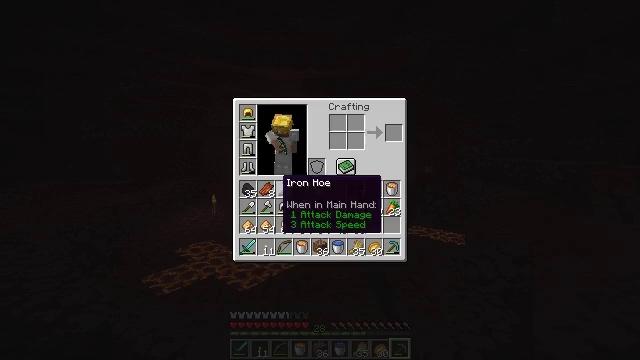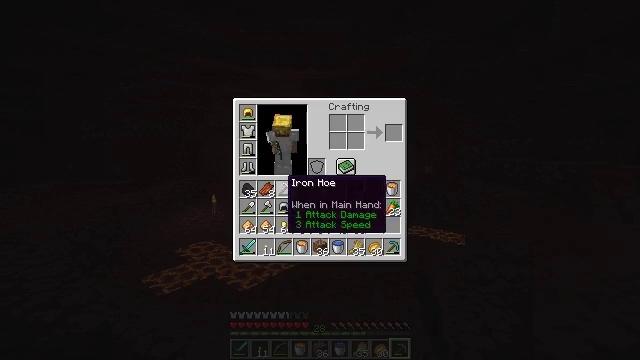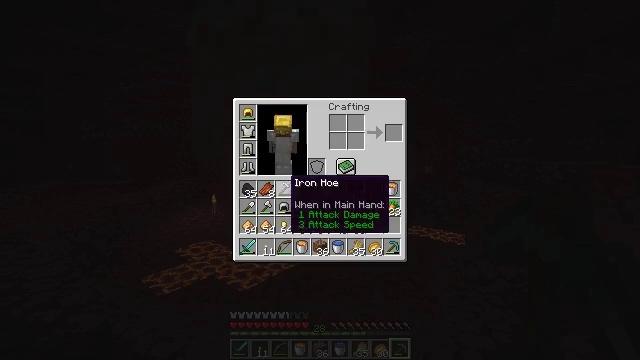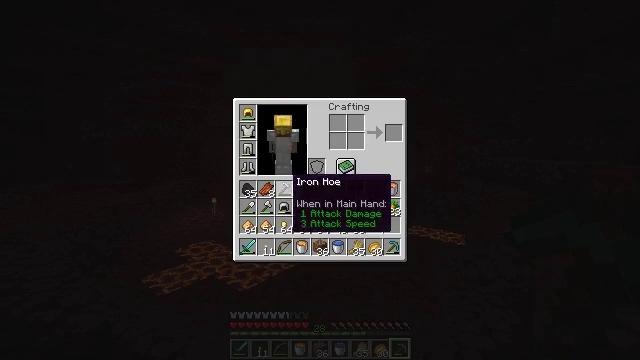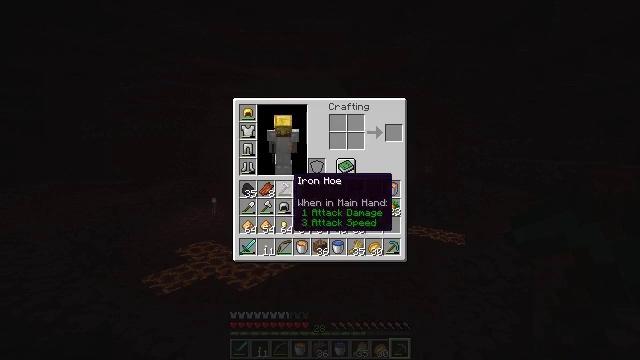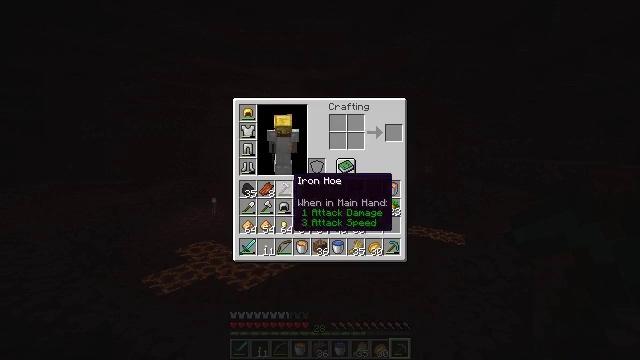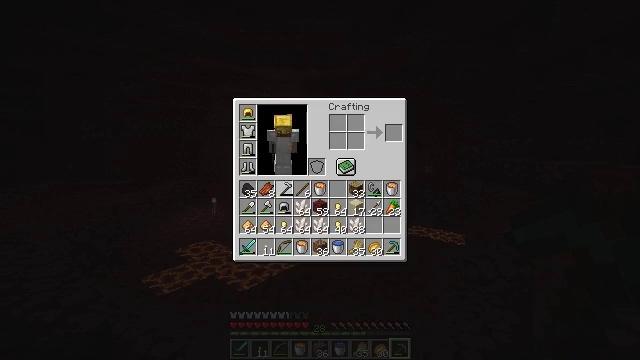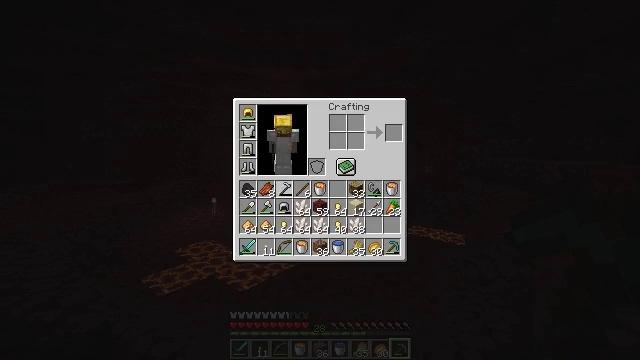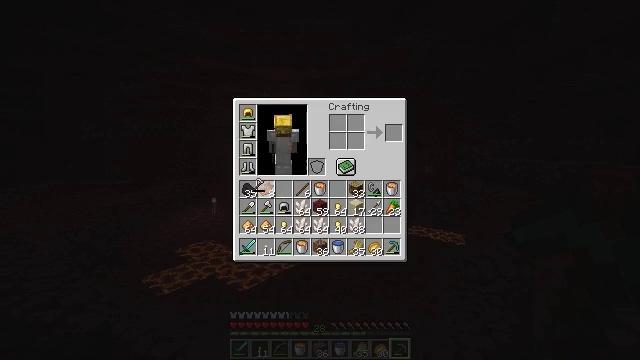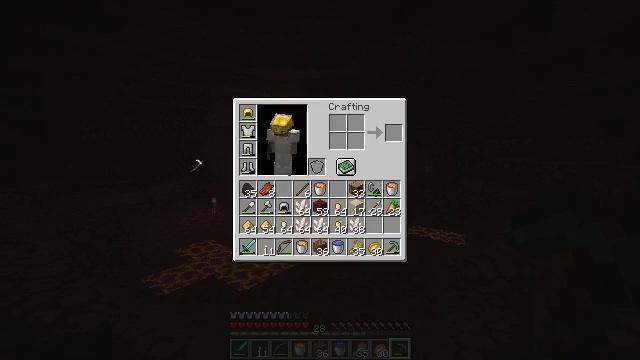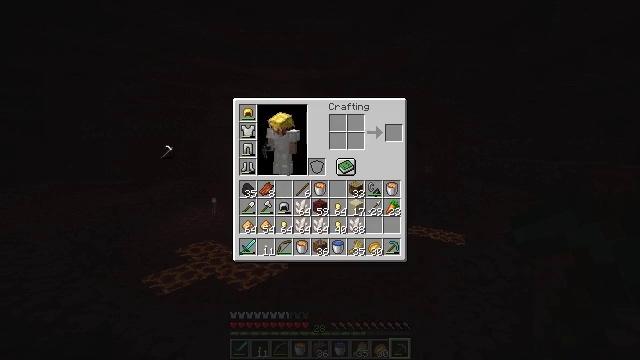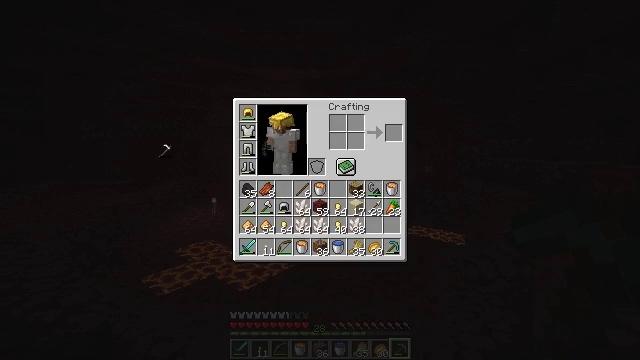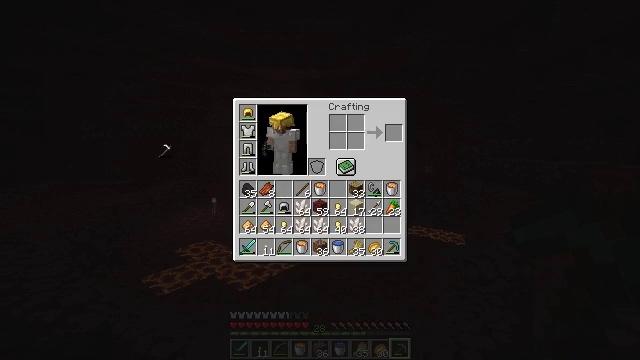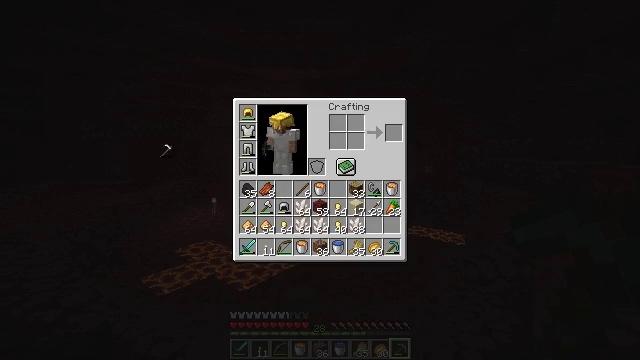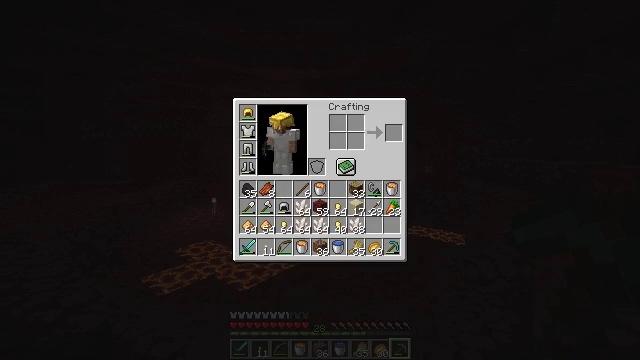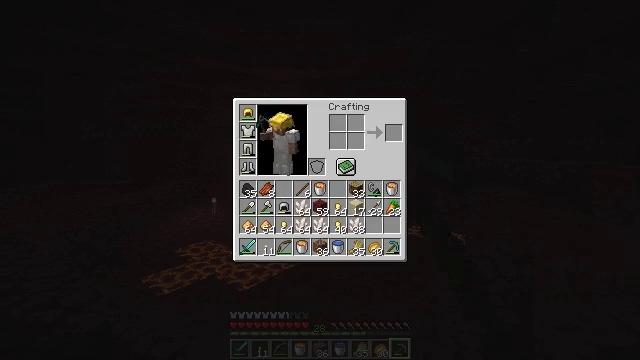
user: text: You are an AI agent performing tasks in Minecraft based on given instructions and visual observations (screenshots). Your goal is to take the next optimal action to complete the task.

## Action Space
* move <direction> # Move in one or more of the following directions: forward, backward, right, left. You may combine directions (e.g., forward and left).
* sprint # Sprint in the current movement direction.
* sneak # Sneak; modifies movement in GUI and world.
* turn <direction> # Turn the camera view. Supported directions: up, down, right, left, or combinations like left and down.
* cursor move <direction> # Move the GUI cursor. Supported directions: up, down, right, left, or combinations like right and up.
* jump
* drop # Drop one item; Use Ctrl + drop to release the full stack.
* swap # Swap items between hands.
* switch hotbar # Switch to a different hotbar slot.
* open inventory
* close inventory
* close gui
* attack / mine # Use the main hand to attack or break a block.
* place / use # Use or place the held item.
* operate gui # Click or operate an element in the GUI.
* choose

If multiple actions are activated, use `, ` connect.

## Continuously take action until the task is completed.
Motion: motion action
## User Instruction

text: Drop an iron hoe.
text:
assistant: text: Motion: open gui
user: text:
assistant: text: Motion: no_op
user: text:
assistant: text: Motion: no_op
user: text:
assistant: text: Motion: no_op
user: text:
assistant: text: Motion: no_op
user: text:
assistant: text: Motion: operate gui
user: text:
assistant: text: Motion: operate gui
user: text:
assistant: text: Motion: cursor move left
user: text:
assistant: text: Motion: cursor move left and up
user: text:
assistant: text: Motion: cursor move left and up
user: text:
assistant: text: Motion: operate gui
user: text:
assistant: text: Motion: operate gui
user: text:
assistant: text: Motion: operate gui
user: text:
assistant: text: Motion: cursor move right and down
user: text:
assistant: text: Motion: cursor move right and down
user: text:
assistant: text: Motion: cursor move right and down
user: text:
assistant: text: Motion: no_op
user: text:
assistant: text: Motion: no_op
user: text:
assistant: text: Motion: no_op